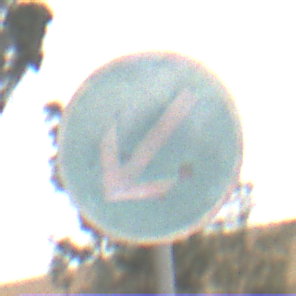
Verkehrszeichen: VorgeschriebeneVorbeifahrtLinks
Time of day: MorningAfternoon
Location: Outdoor (Nature)
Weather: Overcast
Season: NotSpecified
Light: Natural